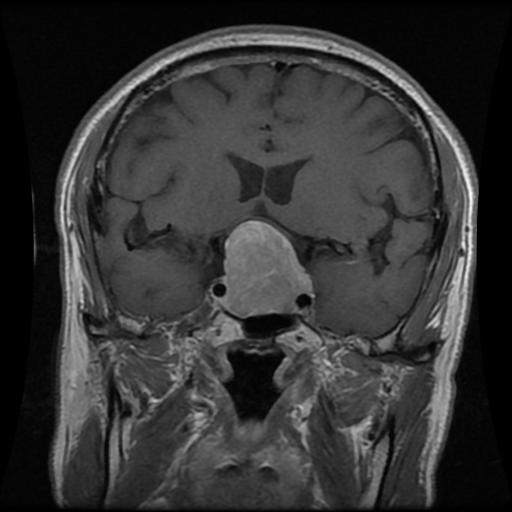
Label: pituitary